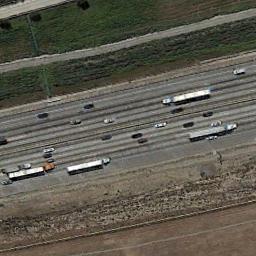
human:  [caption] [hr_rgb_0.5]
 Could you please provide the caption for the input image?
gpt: The freeway is between the grass and the bare land with some cars .

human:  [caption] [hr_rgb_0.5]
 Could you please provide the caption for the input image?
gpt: A straight freeway and a small road go through the farmland and some cars are driving on the freeway .

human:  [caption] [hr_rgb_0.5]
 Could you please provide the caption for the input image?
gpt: The freeway is surrounded by a large green lawn, There is a small road beside the freeway, And there are many cars on the freeway .

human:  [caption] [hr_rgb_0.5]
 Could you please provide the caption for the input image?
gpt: There are many cars of different sizes on the highway .

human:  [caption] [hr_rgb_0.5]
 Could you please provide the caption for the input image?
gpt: The freeway between a green lawn and a brown bare land .